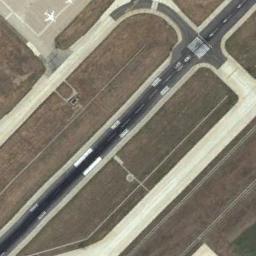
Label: runway